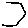
Label: hexagon